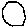
Label: hexagon